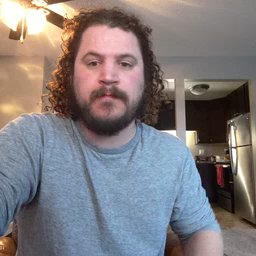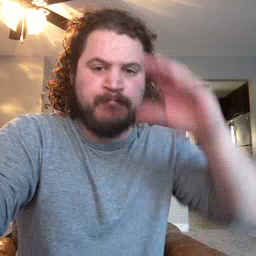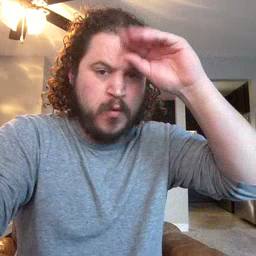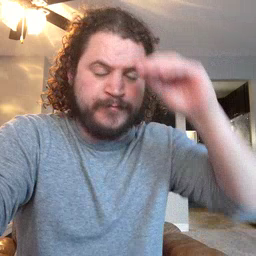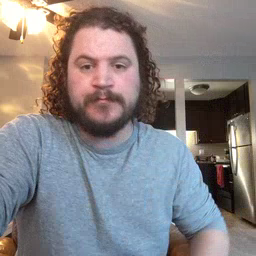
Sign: boy